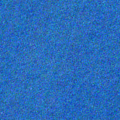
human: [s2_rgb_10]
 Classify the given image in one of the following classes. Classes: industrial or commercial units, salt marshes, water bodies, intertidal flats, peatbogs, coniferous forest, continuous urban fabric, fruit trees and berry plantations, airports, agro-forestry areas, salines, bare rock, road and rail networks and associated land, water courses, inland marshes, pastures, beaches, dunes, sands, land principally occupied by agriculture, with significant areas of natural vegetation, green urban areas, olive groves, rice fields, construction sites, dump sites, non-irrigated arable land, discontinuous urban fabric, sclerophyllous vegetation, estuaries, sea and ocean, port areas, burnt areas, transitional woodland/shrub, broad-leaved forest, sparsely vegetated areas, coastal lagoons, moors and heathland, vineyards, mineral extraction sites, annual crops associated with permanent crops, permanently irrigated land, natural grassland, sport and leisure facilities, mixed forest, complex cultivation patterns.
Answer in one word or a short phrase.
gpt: sea and ocean